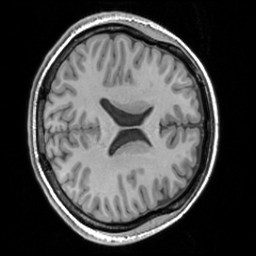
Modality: T1w
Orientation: axial
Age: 19
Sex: female
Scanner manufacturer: siemens
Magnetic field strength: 3 T
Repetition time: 1.63 s
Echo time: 0.00311 s